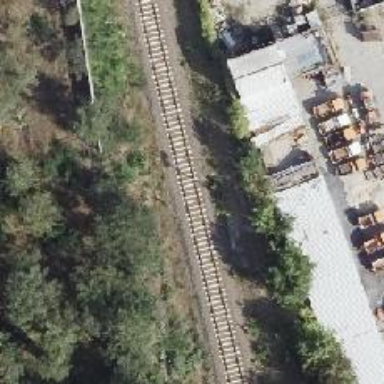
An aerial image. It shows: Solitary milestone along the railway.